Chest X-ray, PA view. Patient: 36 years old, sex F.
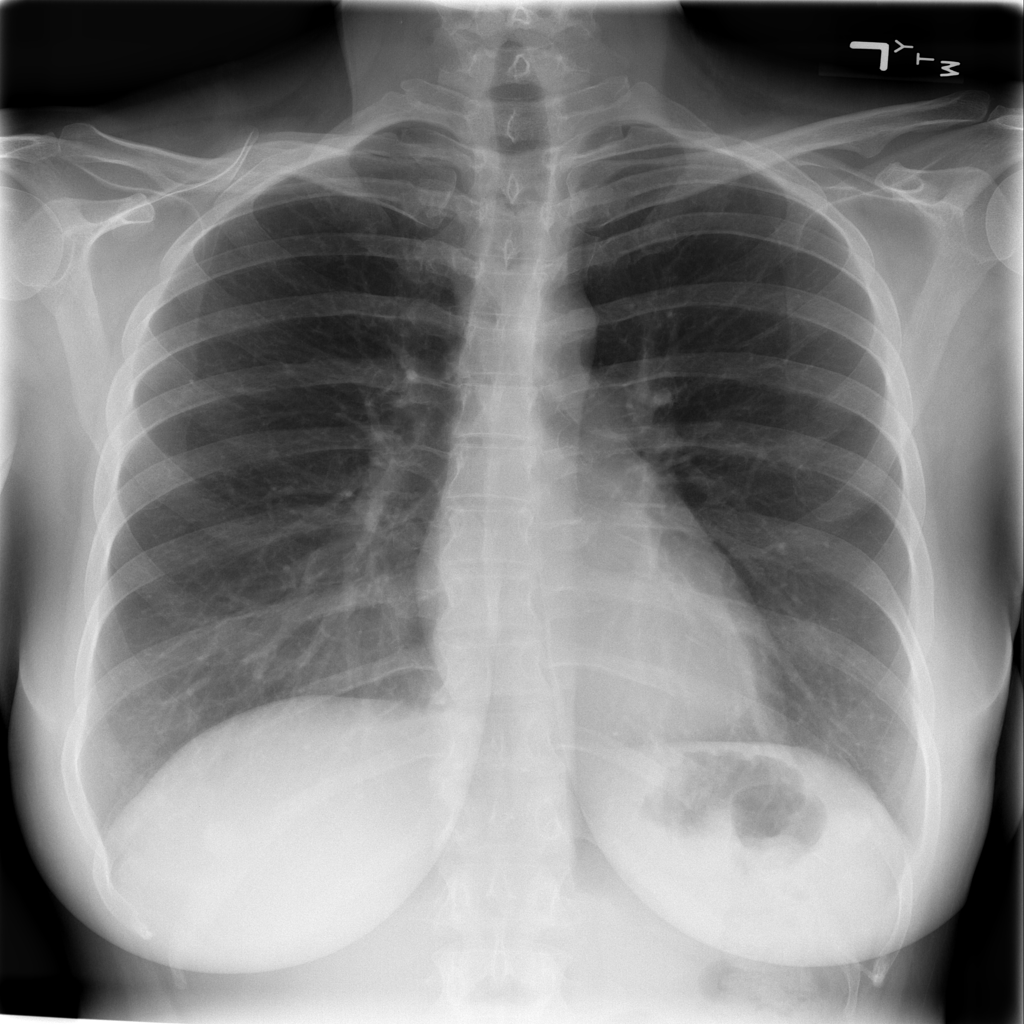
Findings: No Finding